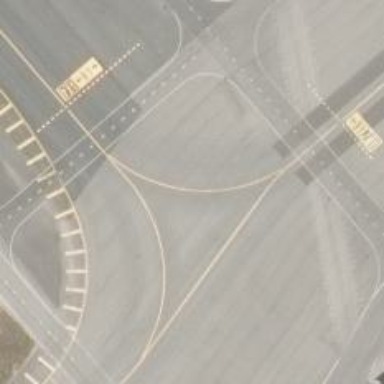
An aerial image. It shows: View of taxiway at the airport.